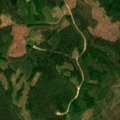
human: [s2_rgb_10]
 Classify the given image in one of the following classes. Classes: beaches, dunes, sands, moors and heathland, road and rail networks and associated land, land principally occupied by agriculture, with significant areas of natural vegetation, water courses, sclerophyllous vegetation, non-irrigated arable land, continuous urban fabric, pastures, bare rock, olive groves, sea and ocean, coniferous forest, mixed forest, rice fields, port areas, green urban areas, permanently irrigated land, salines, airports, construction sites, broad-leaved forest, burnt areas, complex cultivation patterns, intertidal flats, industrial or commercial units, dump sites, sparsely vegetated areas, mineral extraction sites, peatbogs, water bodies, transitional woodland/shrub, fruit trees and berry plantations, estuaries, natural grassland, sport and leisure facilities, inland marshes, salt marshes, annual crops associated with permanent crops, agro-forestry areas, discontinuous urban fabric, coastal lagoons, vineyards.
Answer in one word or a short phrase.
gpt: coniferous forest, mixed forest, transitional woodland/shrub